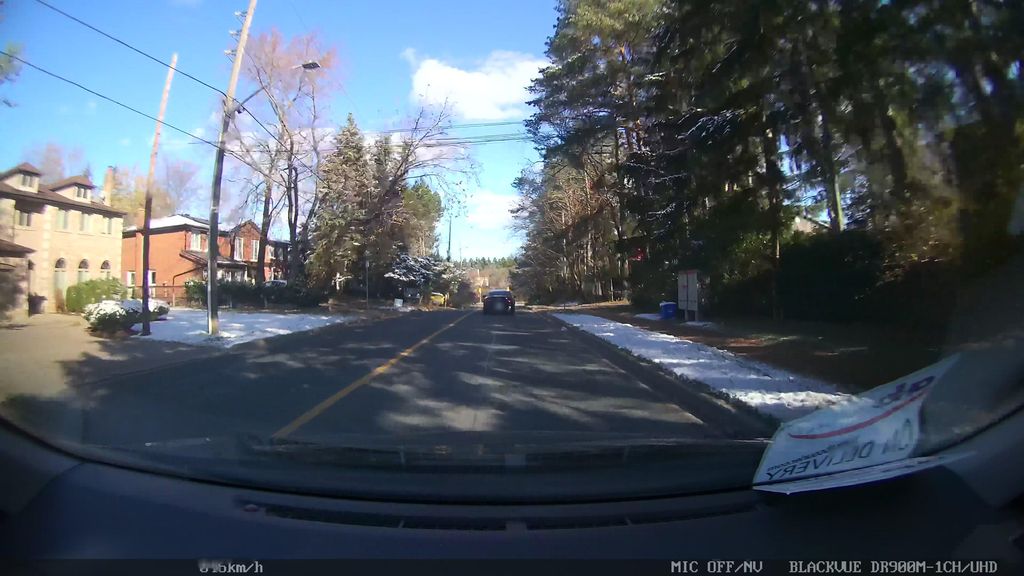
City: toronto